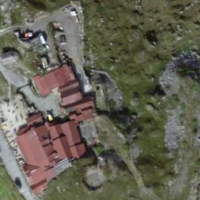
EUNIS habitat code: 23
Species observed at this site:
Tachymarptis melba
Gypaetus barbatus